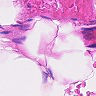
Metastatic tissue present: no